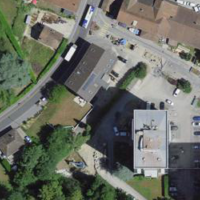
EUNIS habitat code: 55
Species observed at this site:
Hedera helix
Scilla bifolia
Geum urbanum